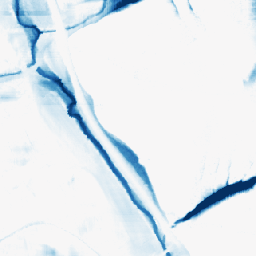
Category: morphological
Decomposition family: morphological_rect
Decomposition parameters: operation: closing
width: 50
height: 20
Upsampling method: area
Upsampling parameters: scale: 8
Upsampling scale: 8